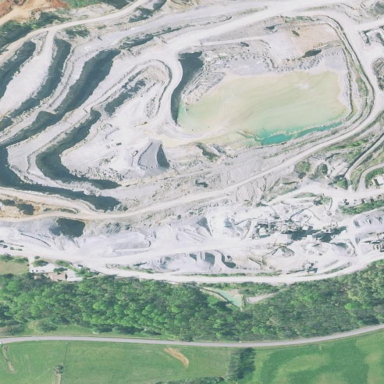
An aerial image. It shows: Quarry area that is man-made.